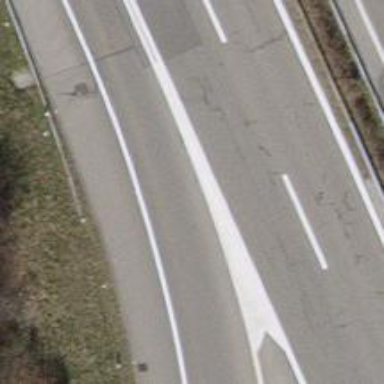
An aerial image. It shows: Asphalt motorway link.